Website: home-depot
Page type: order-tracking
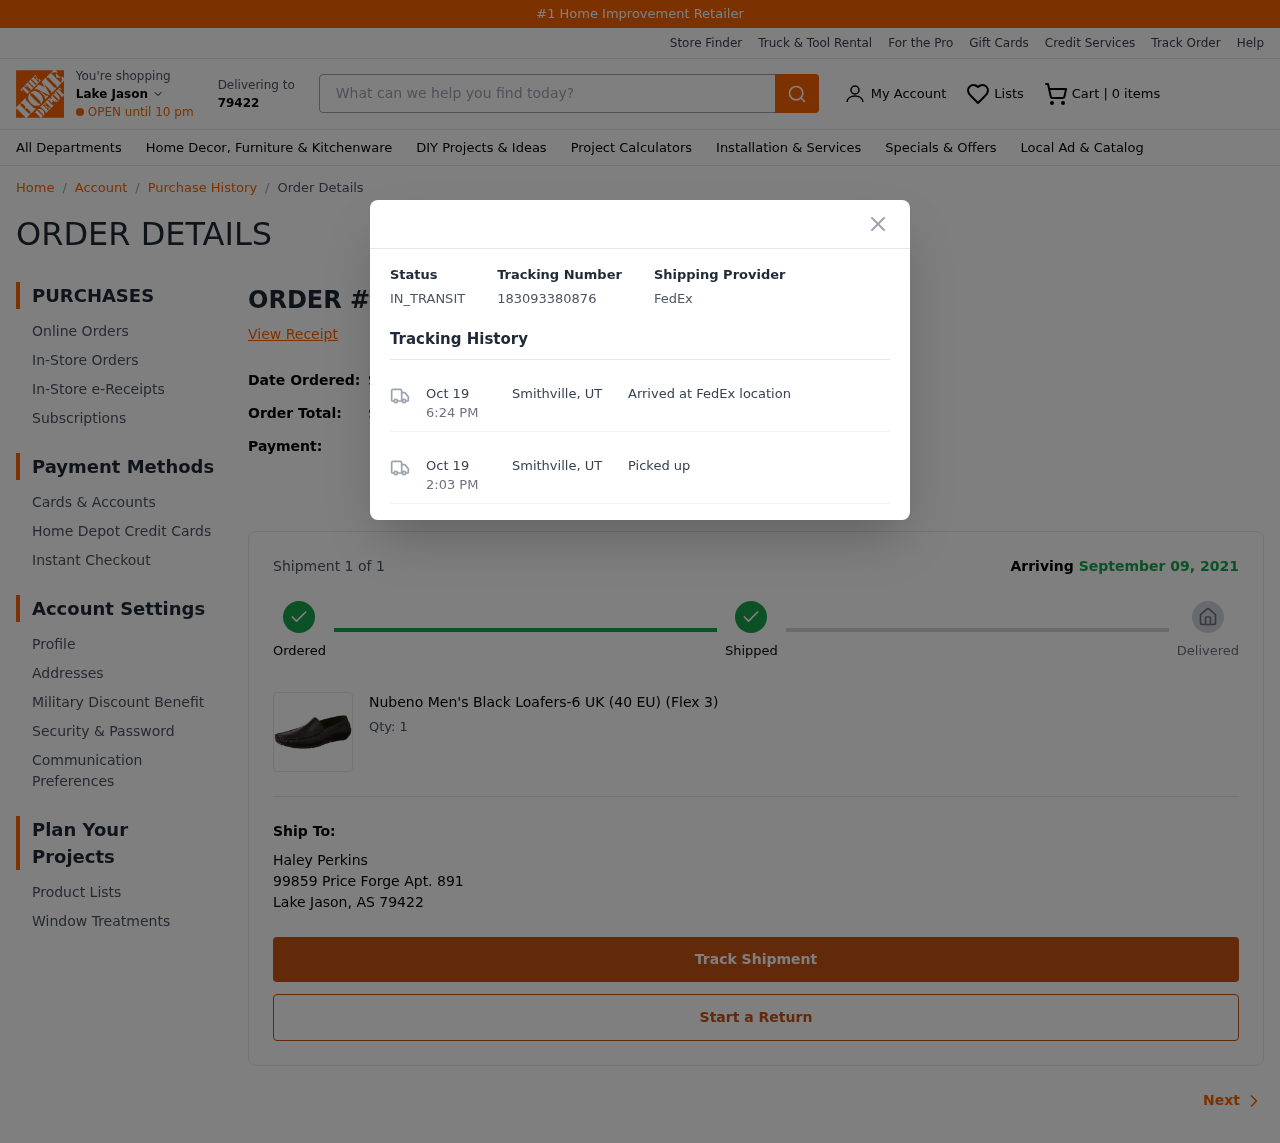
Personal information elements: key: PII_CARD_LAST4
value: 2219
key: PII_CITY
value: Lake Jason
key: PII_CITY_STATE_ZIP
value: Lake Jason, AS 79422
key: PII_FULLNAME
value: Haley Perkins
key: PII_POSTCODE
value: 79422
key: PII_STREET
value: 99859 Price Forge Apt. 891
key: PII_CITY_STATE2
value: Smithville, UT
Product elements: key: PRODUCT1_NAME
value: Nubeno Men's Black Loafers-6 UK (40 EU) (Flex 3)
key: PRODUCT1_QUANTITY
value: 1
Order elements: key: ORDER_NUM_ITEMS
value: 0
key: ORDER_ID
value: #PA281338874
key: ORDER_DATE
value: September 01, 2021
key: ORDER_TOTAL
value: $39.48
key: ORDER_SUBTOTAL
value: $36.49
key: ORDER_SHIPPING_COST
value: FREE
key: ORDER_TAX
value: $2.99
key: ORDER_NUM_ITEMS
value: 1
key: ORDER_DELIVERY_DATE
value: September 09, 2021
Search elements: key: HEADER_SEARCH
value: What can we help you find today?
Other elements: key: TRACKING_NUMBER
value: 183093380876
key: TRACKING_DATE1
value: Oct 19
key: TRACKING_TIME1
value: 6:24 PM
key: TRACKING_DATE2
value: Oct 19
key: TRACKING_TIME2
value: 2:03 PM